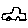
Label: car